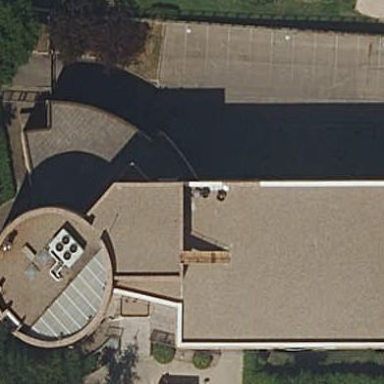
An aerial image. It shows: Hospital building.